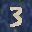
Label: 3